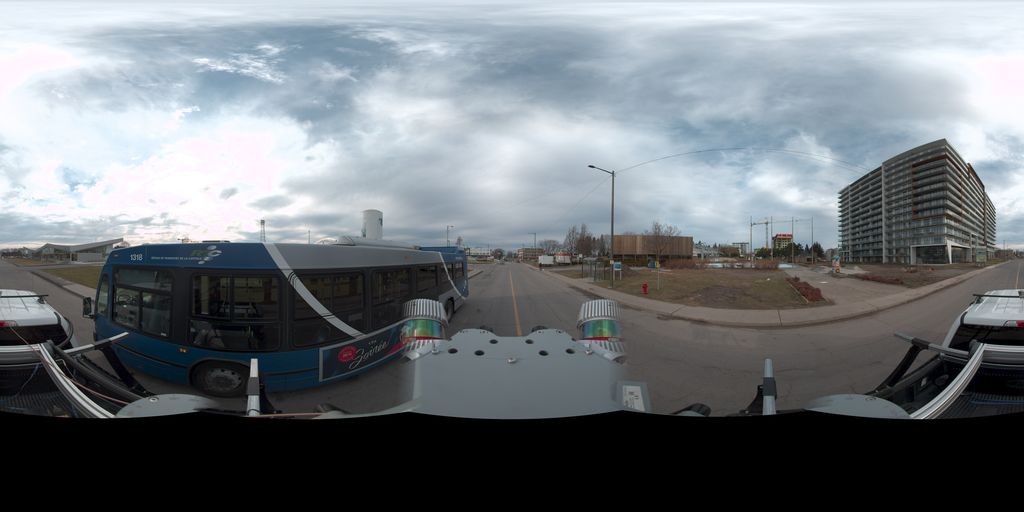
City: quebec_city